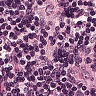
Metastatic tissue present: no